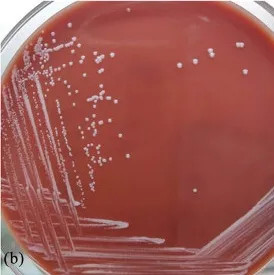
Blood sample test. (b) White dry colonies on chocolate agar plate.
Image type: pathology (fish)